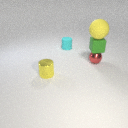
small yellow metal cylinder to the left of small red metal sphere